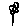
Label: flower